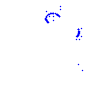
Particle: proton